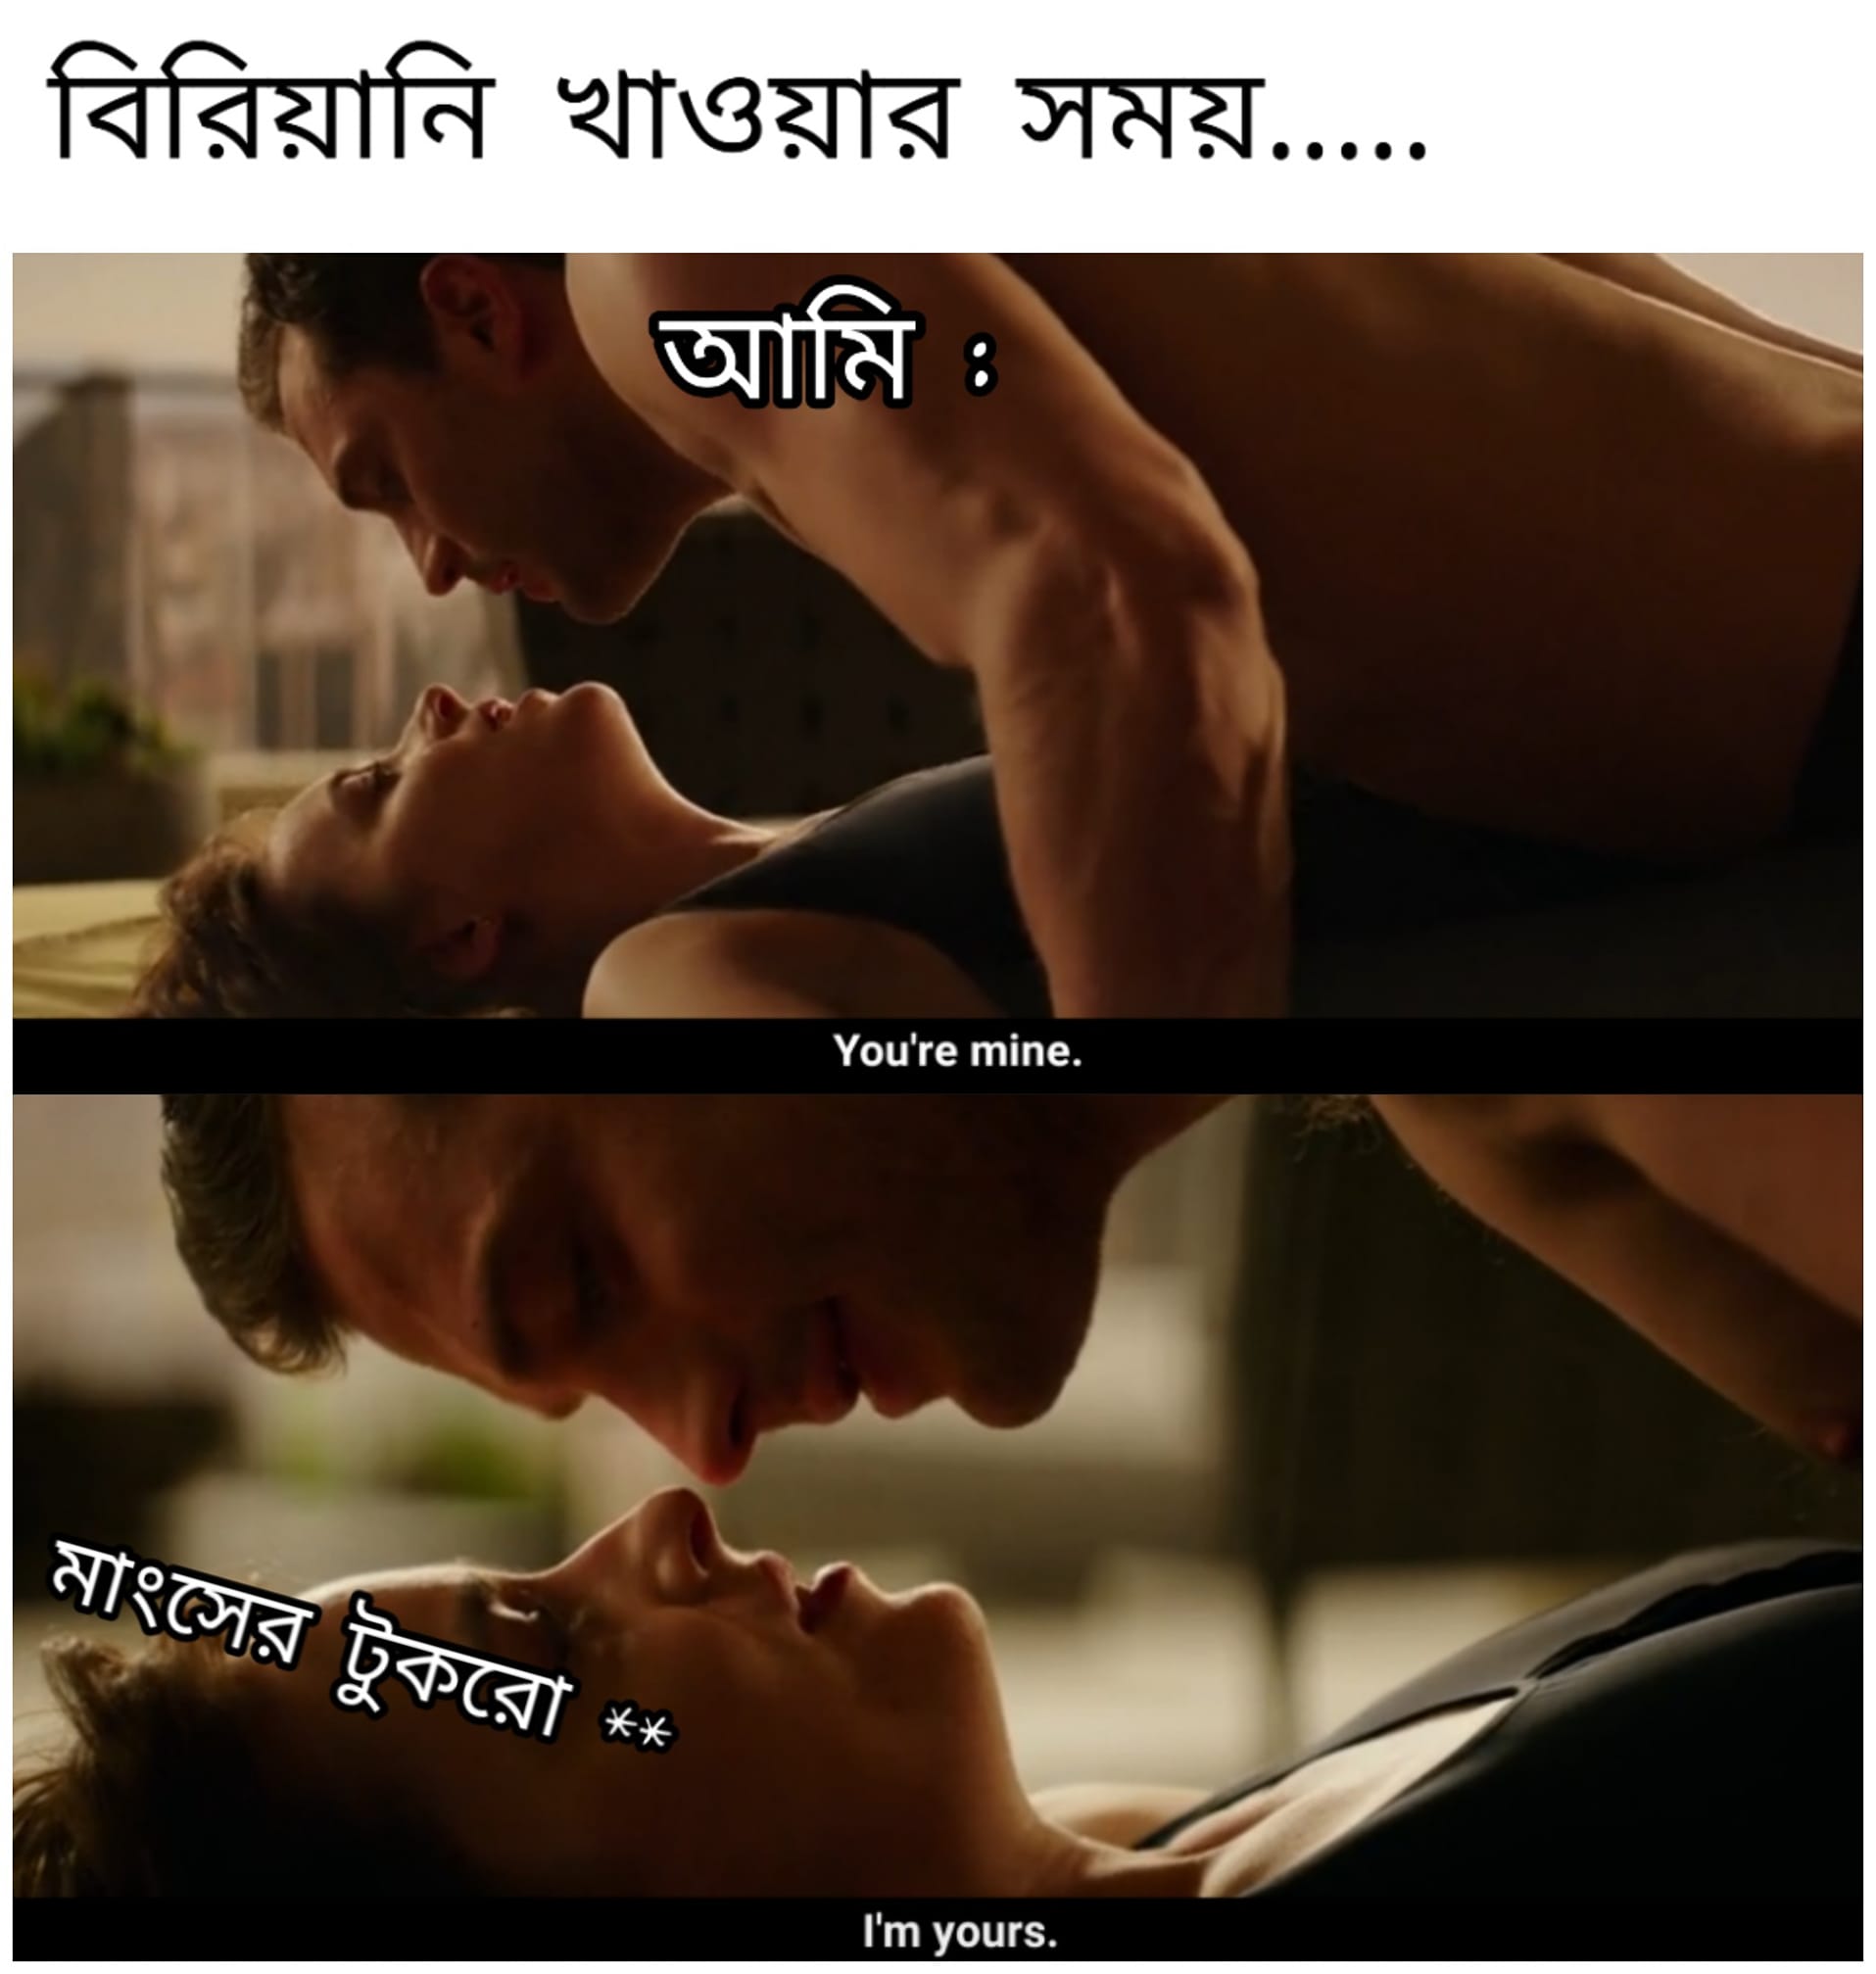
Caption: বিরিয়ানি খাওয়ার সময় ... আমি   মাংসের টুকরো **
Label: hate